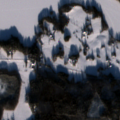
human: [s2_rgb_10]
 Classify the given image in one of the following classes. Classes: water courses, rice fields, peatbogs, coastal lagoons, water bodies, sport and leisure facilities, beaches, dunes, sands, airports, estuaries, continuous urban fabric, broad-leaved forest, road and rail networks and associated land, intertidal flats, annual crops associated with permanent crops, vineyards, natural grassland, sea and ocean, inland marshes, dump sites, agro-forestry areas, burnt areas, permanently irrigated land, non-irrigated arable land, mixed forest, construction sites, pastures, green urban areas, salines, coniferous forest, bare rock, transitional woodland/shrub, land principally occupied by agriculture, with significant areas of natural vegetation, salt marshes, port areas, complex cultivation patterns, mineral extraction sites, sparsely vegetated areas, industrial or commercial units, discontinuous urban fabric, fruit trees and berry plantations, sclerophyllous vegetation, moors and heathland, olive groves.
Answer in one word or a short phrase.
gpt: non-irrigated arable land, land principally occupied by agriculture, with significant areas of natural vegetation, coniferous forest, mixed forest, transitional woodland/shrub, water bodies